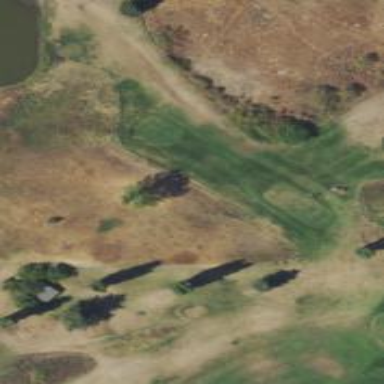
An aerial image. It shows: Meticulously mowed grass fairway in golf course.